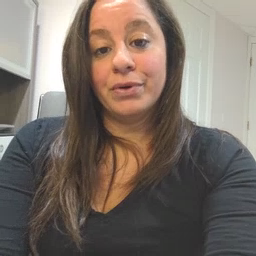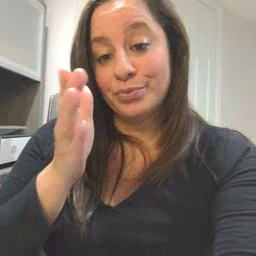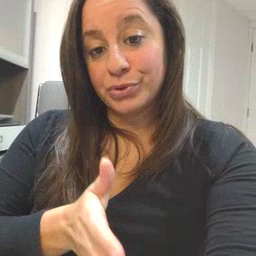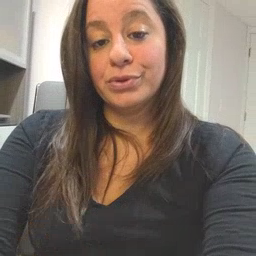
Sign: person